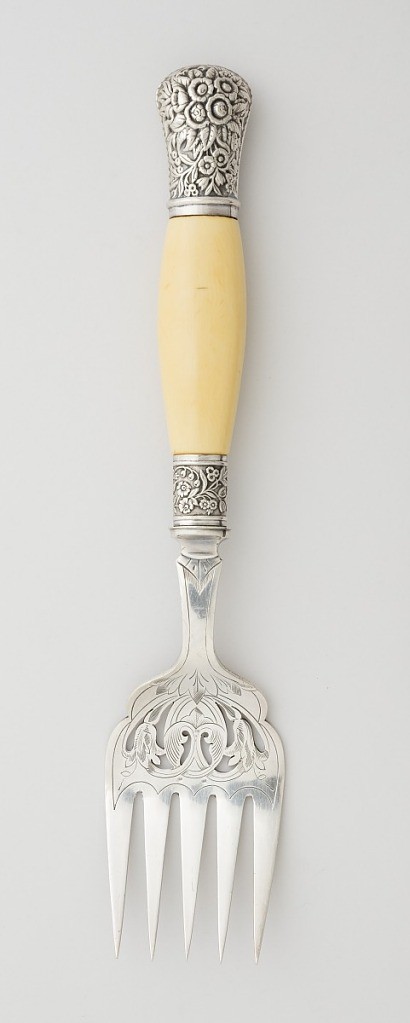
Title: fork
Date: ca. 1880
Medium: silver plated, metal, celluloid
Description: Large fish serving fork with five short tapering tines, connecting to bowl decorated with pierced overlapping scrolling foliate and tulip pattern, surrounded by engraved scalloped line border. Reverse side lacks engraved decoration surrounding pierced pattern. Silver ferrule decorated with scrolling vine and floral pattern on stippled ground, connecting to ivory handle. Terminal of rounded fan-shape and decorated with dense floral pattern.